Field crop: maize
Growth stage: 2
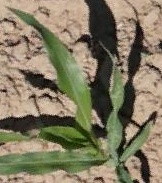
Species: maize